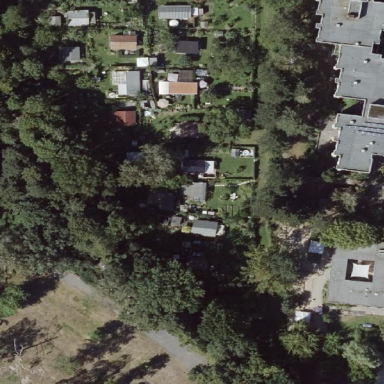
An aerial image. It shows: Allotments area.